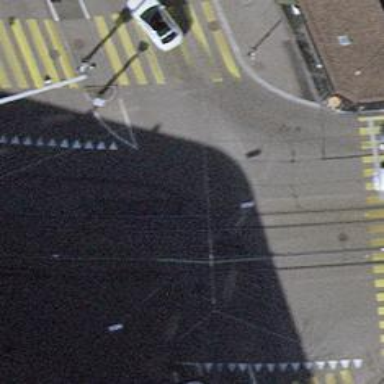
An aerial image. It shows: Tertiary road with asphalt surface and separate sidewalk. There are tram embedded rails along the road.